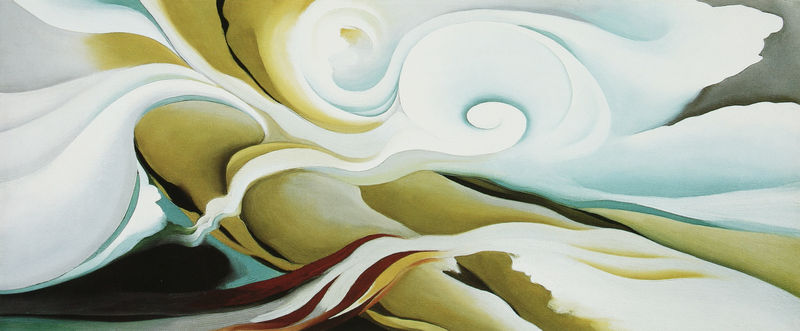
Titel: Nature Forms, Gaspé
Künstler: Georgia O'Keeffe
Institution: Im Besitz der Künstlerin
Schlagwörter: blau, körper, weiß, gelb, ocker, frau, grau, schwarz, rot, beige, wind, kreis, rund, hellblau, welle, wellen, abstrakt, farben, strömung, dunkelrot, wirbel, o'eeffe, o´keeffe